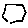
Label: hexagon